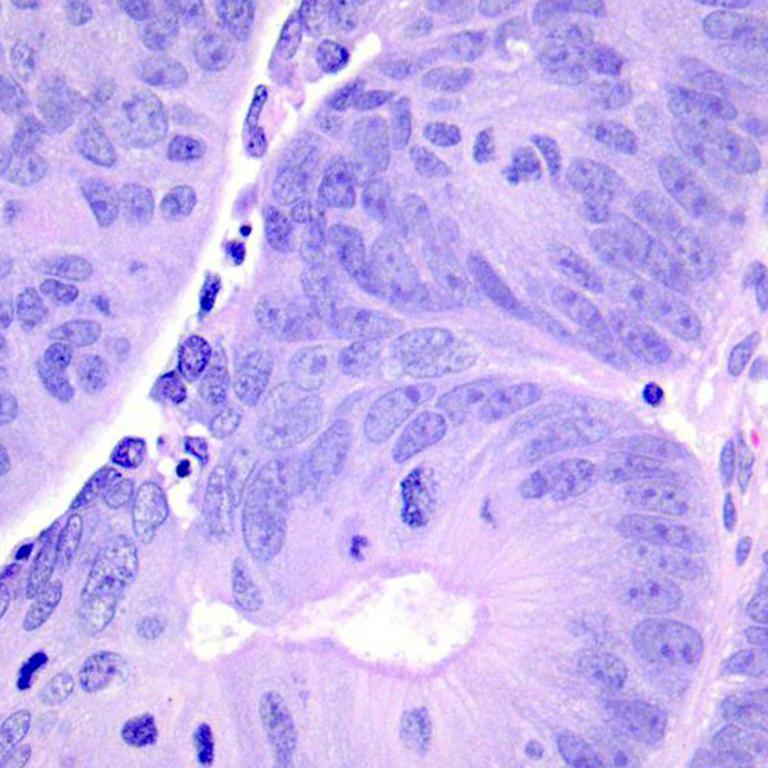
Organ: colon
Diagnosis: adenocarcinomas